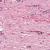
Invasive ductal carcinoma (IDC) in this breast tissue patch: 0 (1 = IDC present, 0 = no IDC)